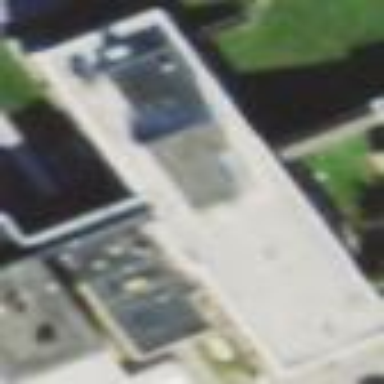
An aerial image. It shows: Hospital building.